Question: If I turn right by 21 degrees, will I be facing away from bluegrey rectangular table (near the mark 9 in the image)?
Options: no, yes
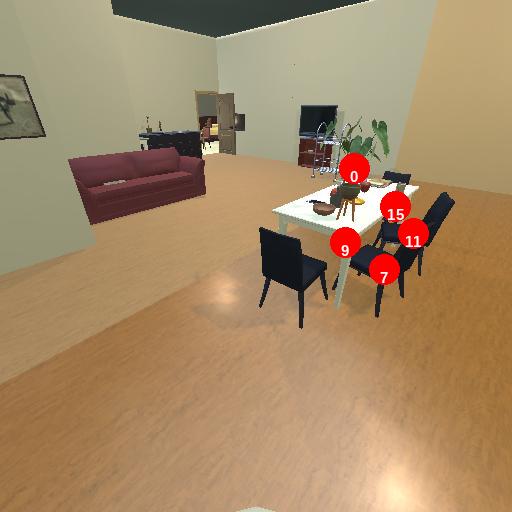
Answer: no